Question: I'm writing a package that extends 'ggplot2'. One of those extensions is a 'geom_arrow()' that takes aesthetics 'mag' and 'angle' to plot vector fields by magnitude and direction. I also created a 'scale_mag()' to manipulate the length of the arrows with the prospect of creating also a new guide. Right now both geom and scale work as expected when added together.
'''
ggplot(geo, aes(lon, lat)) +
geom_arrow(aes(mag = mag, angle = angle)) +
scale_mag()
'''

But if I don't add 'scale_mag()', it doesn't work at all. What I want is for this scale to work like 'scale_color()', which is added by default when the 'color' aesthetic is present.
Here is the code as it is right now:
'''
geom_arrow <- function(mapping = NULL, data = NULL,
stat = "arrow",
position = "identity", ...,
start = 0,
direction = 1,
# scale = 1,
min.mag = 0,
skip = 0,
skip.x = skip,
skip.y = skip,
arrow.angle = 15,
arrow.length = 0.5,
arrow.ends = "last",
arrow.type = "closed",
arrow = grid::arrow(arrow.angle, unit(arrow.length, "lines"),
ends = arrow.ends, type = arrow.type),
lineend = "butt",
na.rm = FALSE,
show.legend = NA,
inherit.aes = TRUE) {
layer(geom = GeomArrow,
mapping = mapping,
data = data,
stat = stat,
position = position,
show.legend = show.legend,
inherit.aes = inherit.aes,
params = list(
start = start,
direction = direction,
arrow = arrow,
lineend = lineend,
na.rm = na.rm,
# scale = scale,
skip.x = skip.x,
skip.y = skip.y,
min.mag = min.mag,
...)
)
}
GeomArrow <- ggplot2::ggproto("GeomArrow", Geom,
required_aes = c("x", "y"),
default_aes = ggplot2::aes(color = "black", size = 0.5, min.mag = 0,
linetype = 1, alpha = NA),
draw_key = ggplot2::draw_key_path,
draw_panel = function(data, panel_scales, coord,
arrow = arrow, lineend = lineend,
start = start, direction = direction,
preserve.dir = TRUE) {
coords <- coord$transform(data, panel_scales)
unit.delta <- "snpc"
if (preserve.dir == FALSE) {
coords$angle <- with(coords, atan2(yend - y, xend - x)*180/pi)
unit.delta <- "npc"
}
coords$dx <- with(coords, mag*cos(angle*pi/180))
coords$dy <- with(coords, mag*sin(angle*pi/180))
# from https://stackoverflow.com/questions/47814998/how-to-make-segments-that-preserve-angles-in-different-aspect-ratios-in-ggplot2
xx <- grid::unit.c(grid::unit(coords$x, "npc"),
grid::unit(coords$x, "npc") + grid::unit(coords$dx, unit.delta))
yy <- grid::unit.c(grid::unit(coords$y, "npc"),
grid::unit(coords$y, "npc") + grid::unit(coords$dy, unit.delta))
mag <- with(coords, mag/max(mag, na.rm = T))
arrow$length <- unit(as.numeric(arrow$length)*mag, attr(arrow$length, "unit"))
pol <- grid::polylineGrob(x = xx, y = yy,
default.units = "npc",
arrow = arrow,
gp = grid::gpar(col = coords$colour,
fill = scales::alpha(coords$colour, coords$alpha),
alpha = ifelse(is.na(coords$alpha), 1, coords$alpha),
lwd = coords$size*.pt,
lty = coords$linetype,
lineend = lineend),
id = rep(seq(nrow(coords)), 2))
pol
})
StatArrow <- ggplot2::ggproto("StatArrow", ggplot2::Stat,
required_aes = c("x", "y"),
default_aes = ggplot2::aes(min.mag = 0, dx = NULL, dy = NULL,
mag = NULL, angle = NULL),
compute_group = function(data, scales,
skip.x = skip.x, skip.y = skip.y,
min.mag = min.mag) {
min.mag <- data$min.mag %||% min.mag
if (is.null(data$mag) | is.null(data$angle)) {
if (is.null(data$dx) | is.null(data$dy)) stop("stat_arrow need dx, dy or mag angle (improve mesage!!)")
data$mag <- with(data, Mag(dx, dy))
data$angle <- with(data, atan2(dy, dx)*180/pi)
} else {
data$dx <- with(data, mag*cos(angle*pi/180))
data$dy <- with(data, mag*sin(angle*pi/180))
}
data <- subset(data, x %in% JumpBy(unique(x), skip.x + 1) &
y %in% JumpBy(unique(y), skip.y + 1) &
mag >= min.mag)
data$xend = with(data, x + dx)
data$yend = with(data, y + dy)
data
}
)
scale_mag <- function(length = 0.1,
max = waiver(),
default_unit = "lines") {
# if (!is.unit(length)) length <- ggplot2::unit(length, default_unit)
continuous_scale("mag",
"mag",
identity,
rescaler = rescale_mag(length, max),
guide = "none")
}
# scale_type.mag <- function(x) "vector"
rescale_mag <- function(length, max) {
function(x, from) {
if (is.waive(max)) max <- max(x, na.rm = T)
scales::rescale(x, c(0, length), c(0, max))
}
}
'''
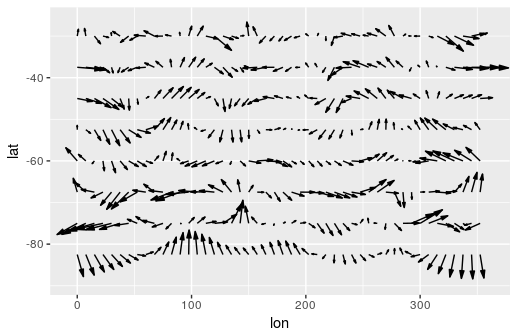
Answer: Finally, I find the answer!
Based on the code in ggplot2/R/scale-type.R, there should be a scale named 'scale_mag_continuous' in the parent environment of 'find_scale' function. Then, this scale can be find automatically.
'''
geo <- tibble(lon = 1:10, lat = 1:10, mag = 1:10, angle = 1:10)
scale_mag_continuous <- scale_mag
ggplot(geo, aes(lon, lat)) +
geom_arrow(aes(mag = mag, angle = angle))
'''